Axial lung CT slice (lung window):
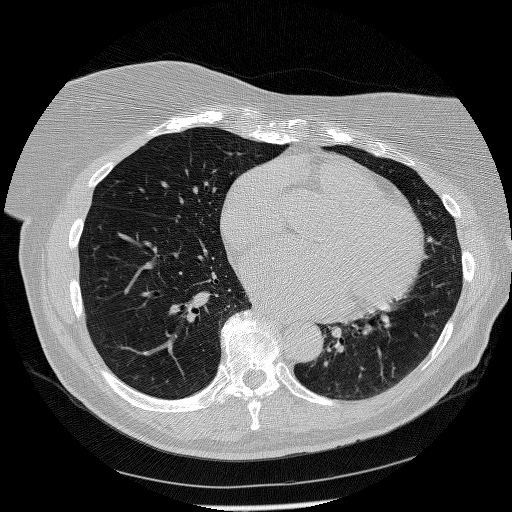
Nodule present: no